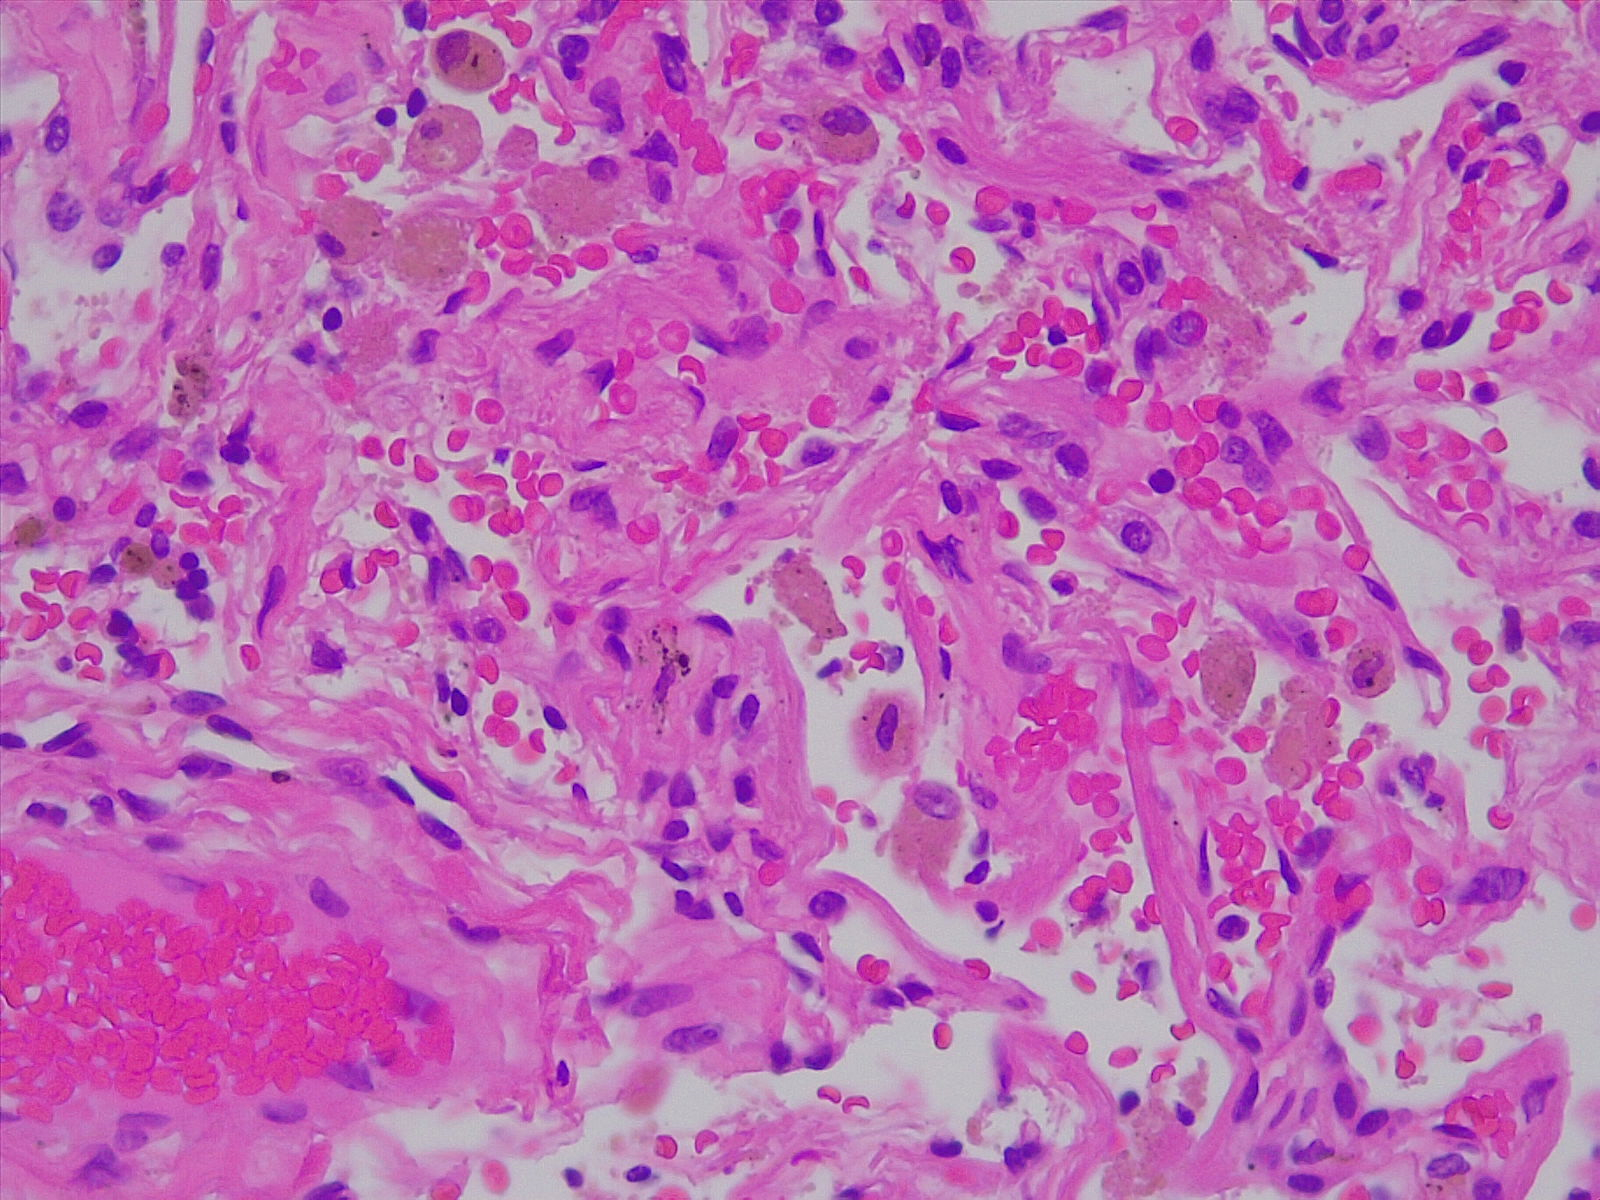
Label: normal lung tissue